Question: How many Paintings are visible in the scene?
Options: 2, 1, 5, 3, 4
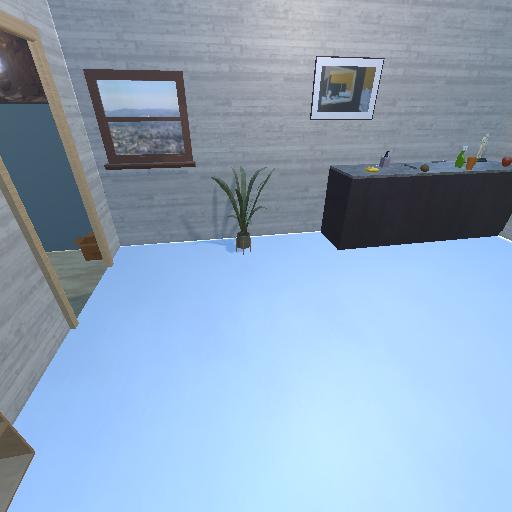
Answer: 2